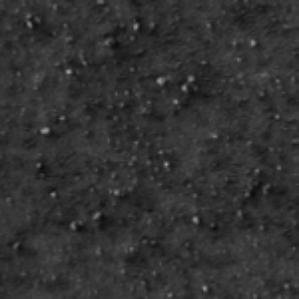
Label: frost